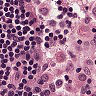
Metastatic tissue present: no